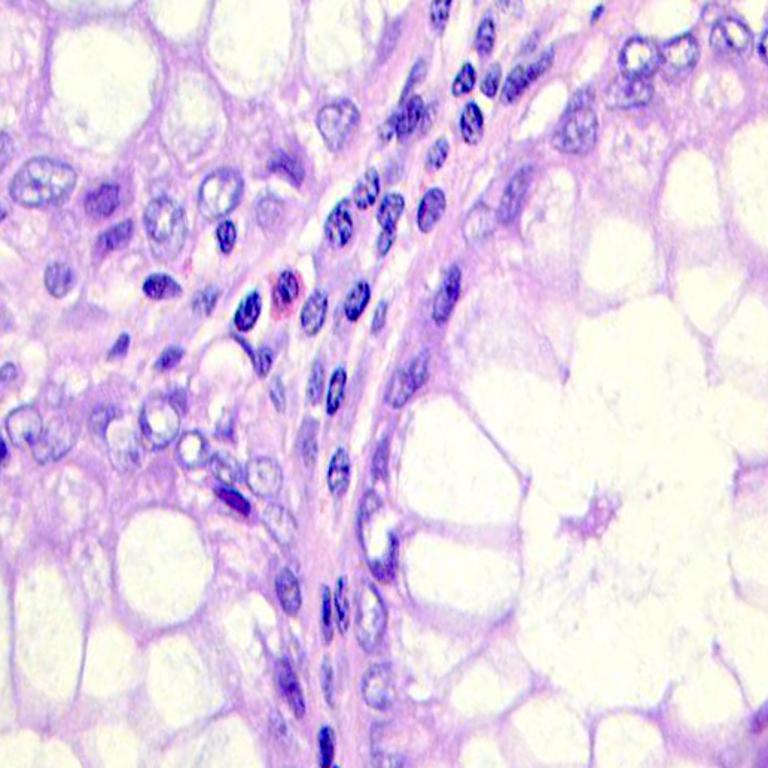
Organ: colon
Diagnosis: benign